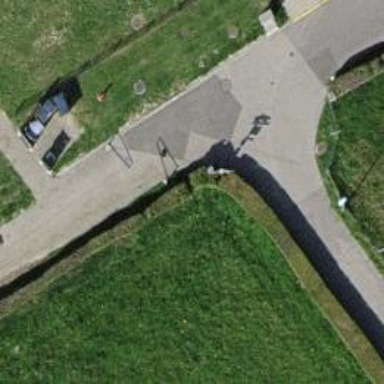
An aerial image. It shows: Cycle barrier.